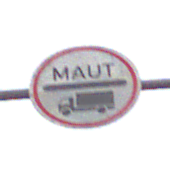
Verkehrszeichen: Mautpflicht
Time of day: Midday
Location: Outdoor (RoadRail)
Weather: Overcast
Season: NotSpecified
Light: Natural